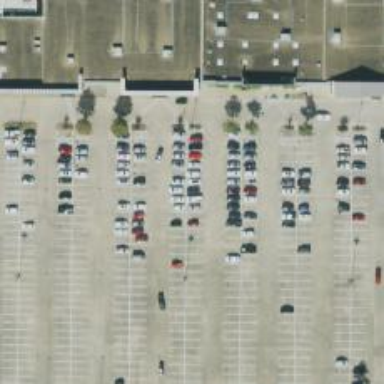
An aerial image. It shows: Parking space is available.